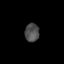
Tissue: skin
Cell type: Epithelial cells
Senescence score: 0.2635
Nuclear area (px): 258
Mean DAPI intensity: 77.085